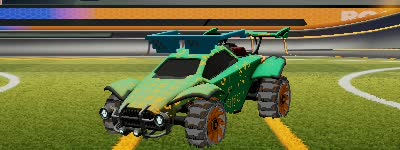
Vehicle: octane